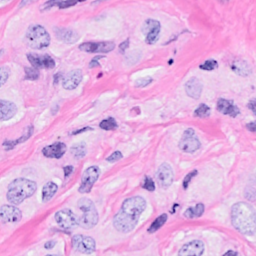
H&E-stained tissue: Breast